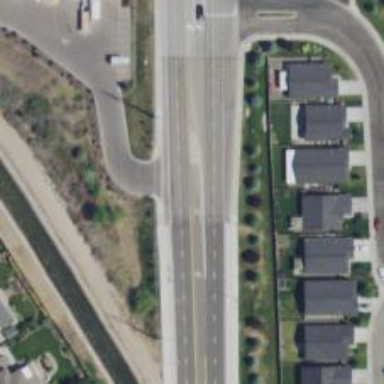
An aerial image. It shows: Secondary link road with asphalt surface.